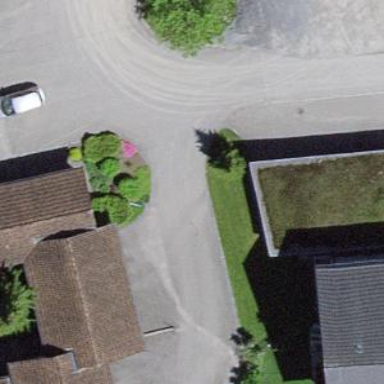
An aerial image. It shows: Group of garages.